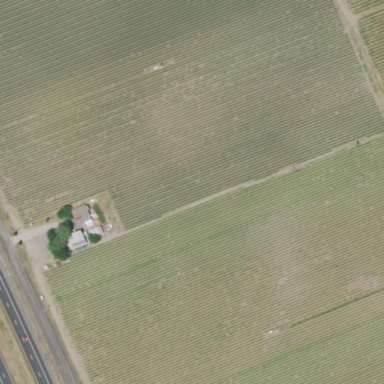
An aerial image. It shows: Vineyard where grapes are grown.